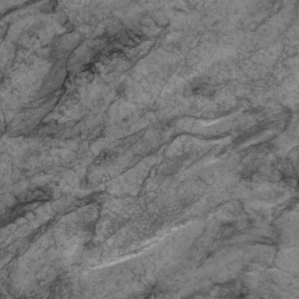
Label: non_frost